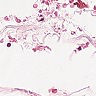
Metastatic tissue present: no